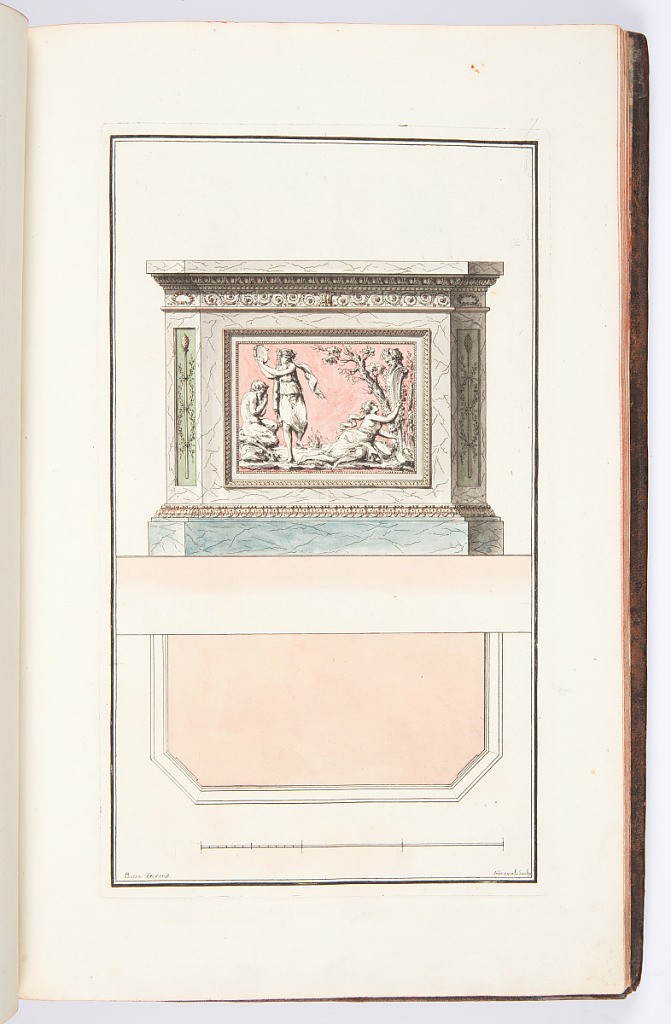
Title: POELE dans le genre modern, à pans coupés, avec bas-relief, au choix des personnes
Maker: Louis-Gustave Taraval, French, 1738 – 1794
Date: ca. 1791
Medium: Etching and hand colored watercolor on paper
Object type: Print
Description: Design for a stove heater decorated with neoclassical motifs, in the form of a pedestal decorated with a sculpted panel in low relief depicting figures (two woman, a satyr, and a herm) in a landscape, framed by running pattern moldings, scrolling leaves, egg and dart motifs, and foliate branches. A plan view and scale below. The plate is signed, and hand colored with watercolor.